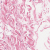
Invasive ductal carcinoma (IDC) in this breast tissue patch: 0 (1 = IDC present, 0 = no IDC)